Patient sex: F
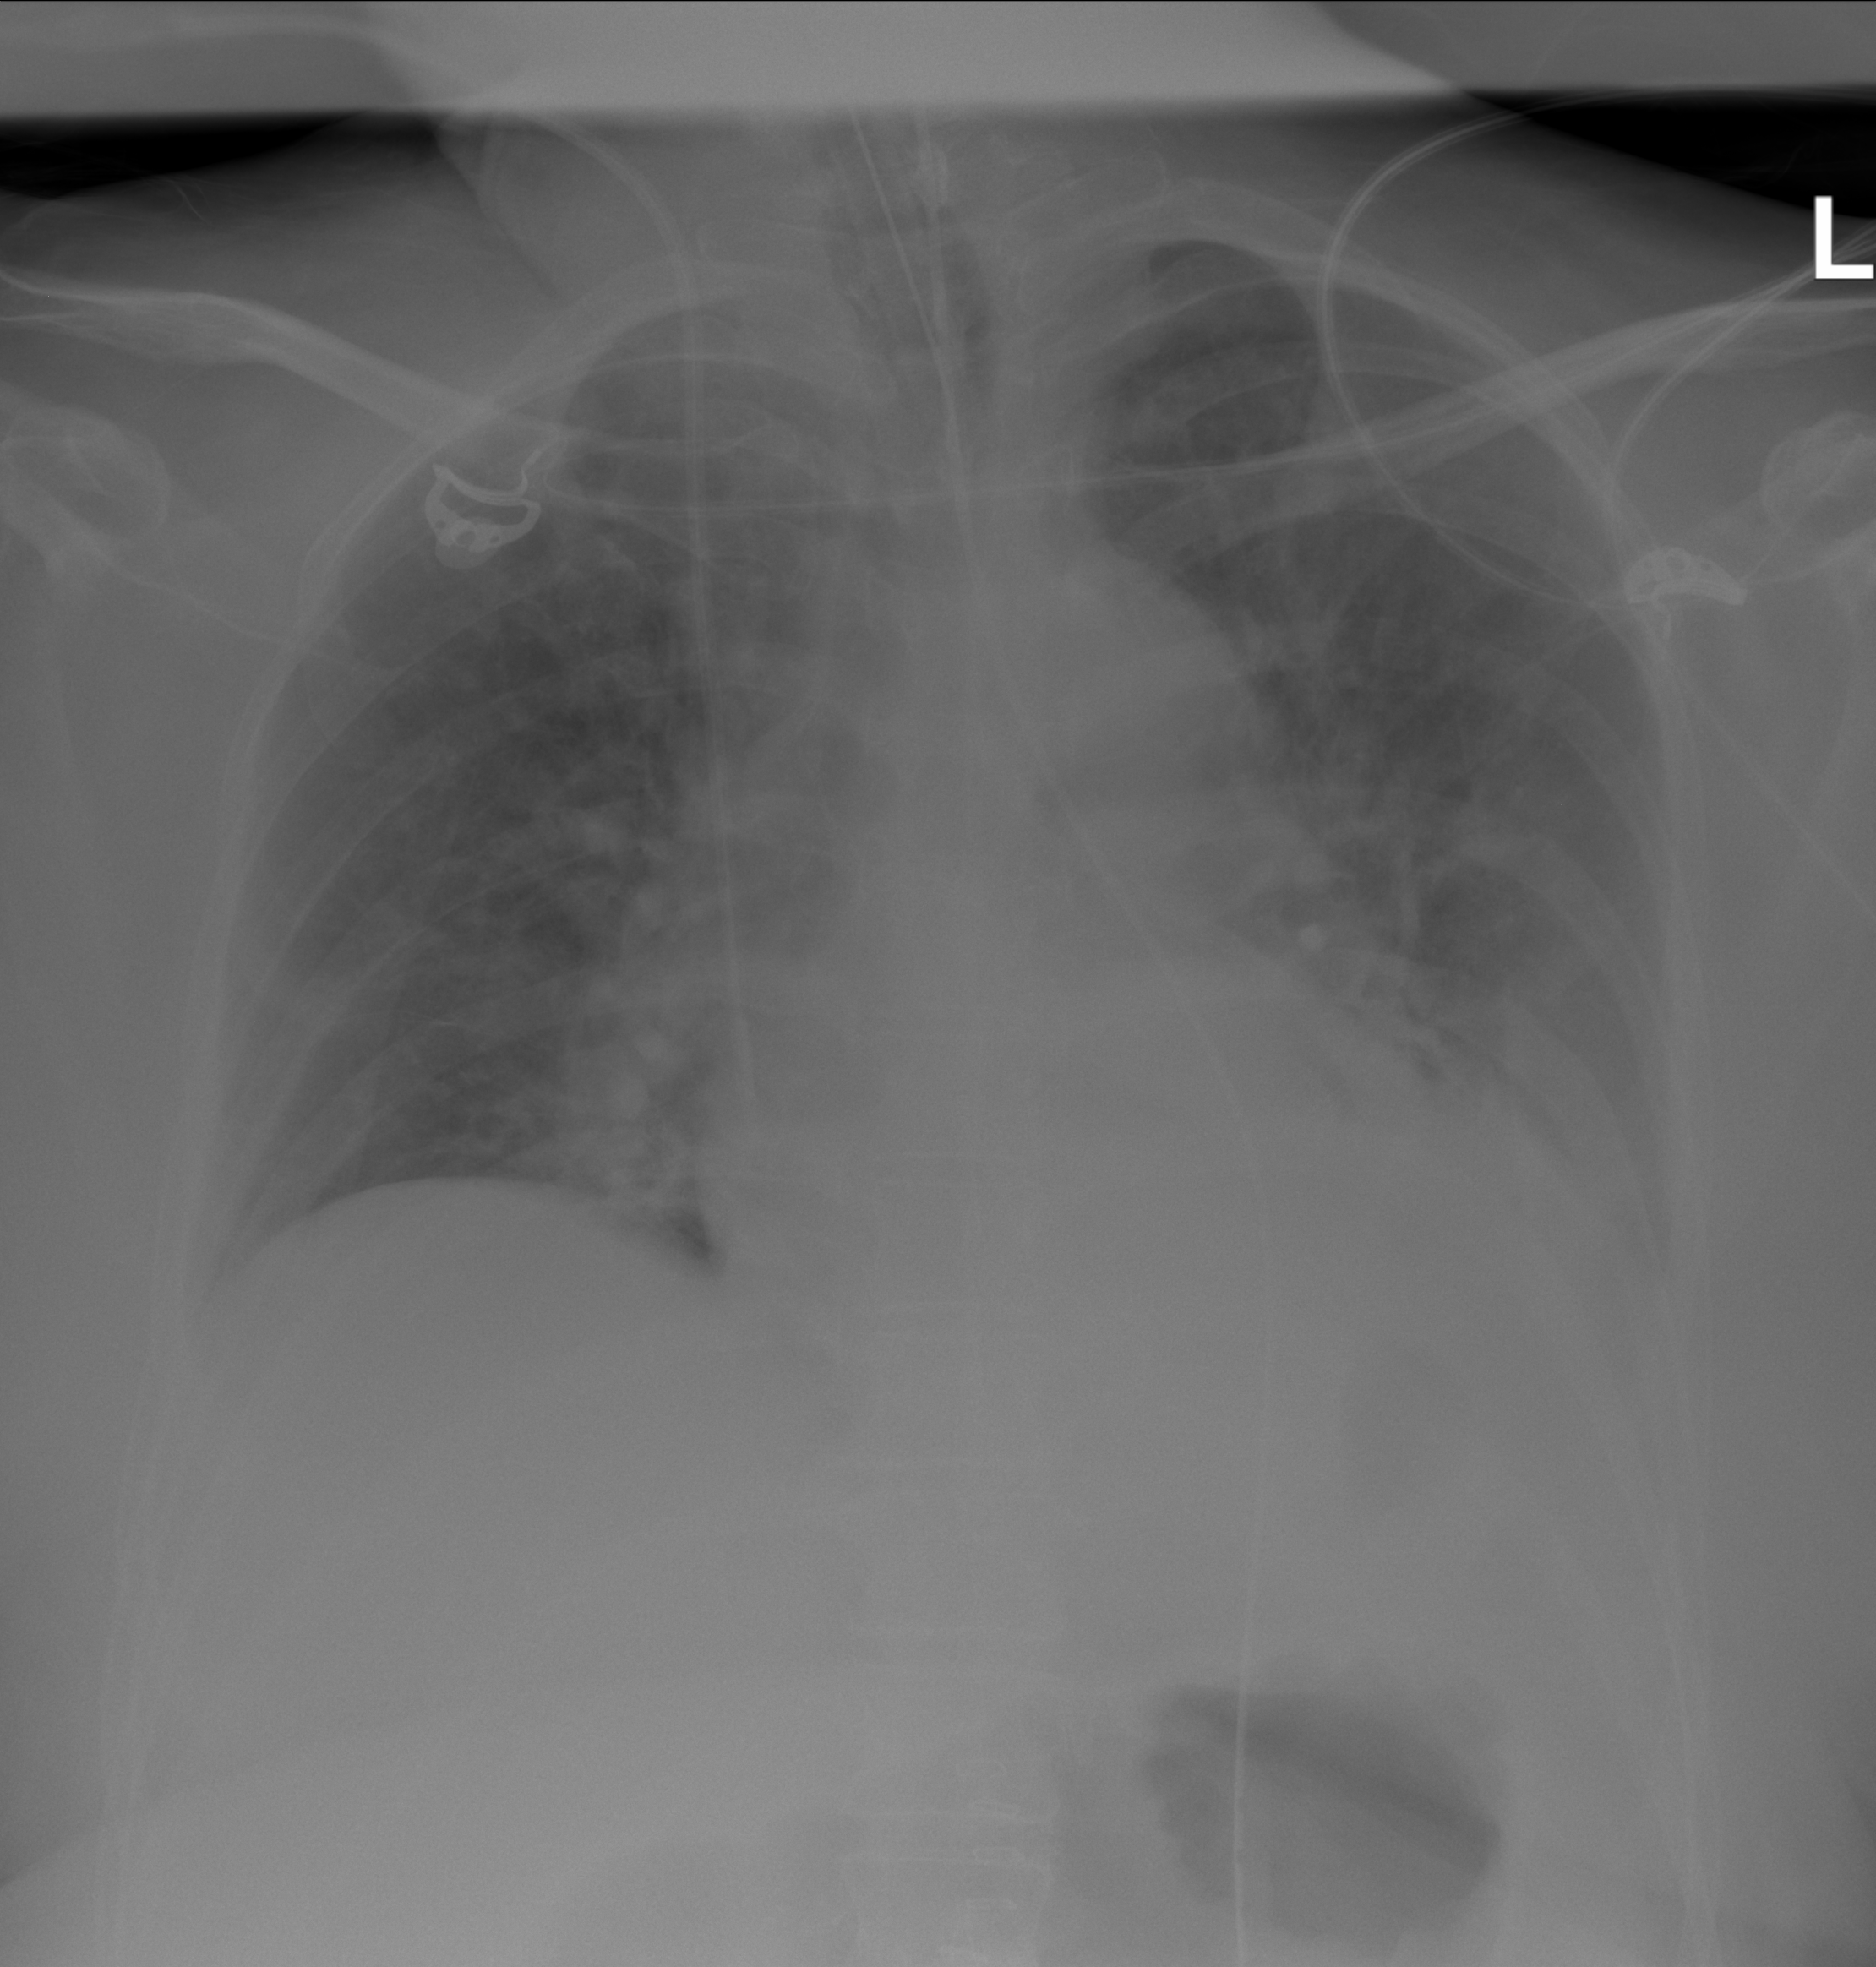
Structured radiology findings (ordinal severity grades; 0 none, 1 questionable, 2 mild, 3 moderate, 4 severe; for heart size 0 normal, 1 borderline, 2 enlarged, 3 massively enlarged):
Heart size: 1
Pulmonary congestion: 2
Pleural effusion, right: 2
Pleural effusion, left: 2
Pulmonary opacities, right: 0
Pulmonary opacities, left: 0
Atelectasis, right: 2
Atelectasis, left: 2